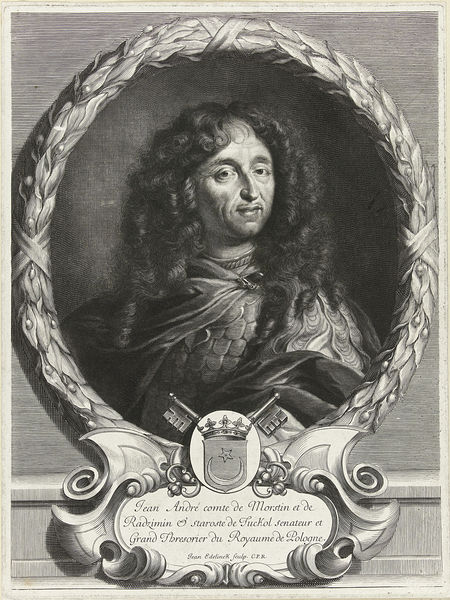
Titel: Portret van Jan Andrzej Morsztyn
Künstler: Jan Edelinck
Standort: Amsterdam
Institution: Rijksmuseum
Schlagwörter: crown, king, white, black, face, grey, hair, nose, portrait, man, armor, eyes, spanish, drawing, bust, frame, oval, chin, mouth, etching, sketch, french, curls, royal, cape, cloak, neck, wreath, moon, coat of arms, crest, eye, shield, lips, long hair, cheek, script, forehead, round, crescent, star, text, moustache, wig, key, jean, emblem, framed, s, nobleman, brows, curly, count, keys, marshall, wrinkled, senator, round shape, family crest, andre, morstin, jean andre, cupper, cupper plate, jean andré comte de morstin, radzimin